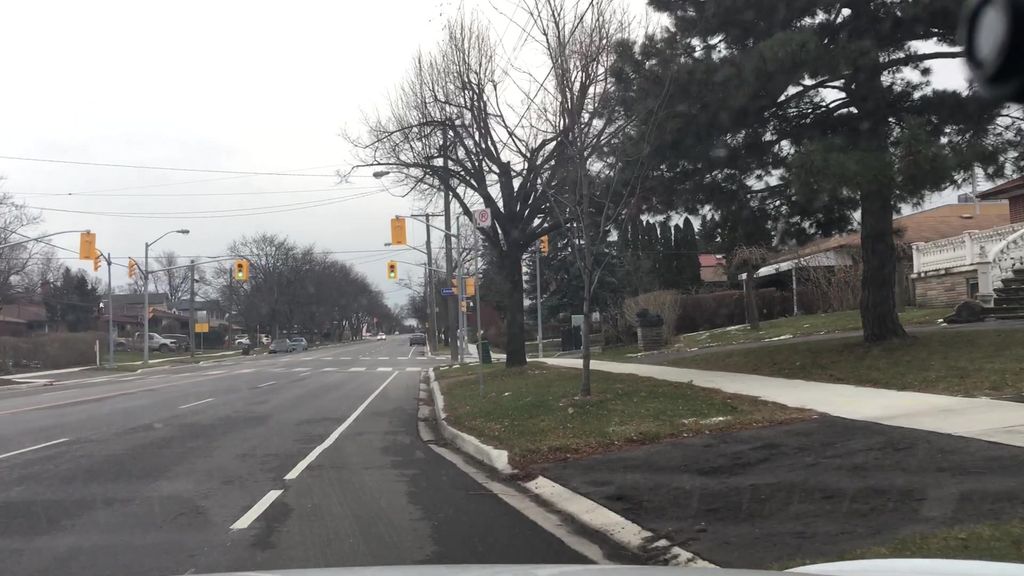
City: toronto